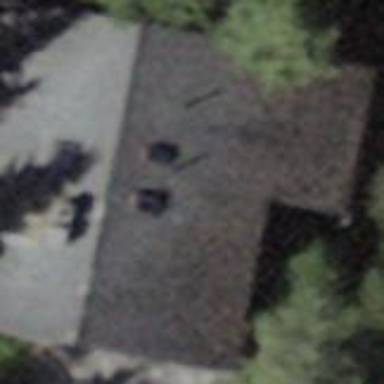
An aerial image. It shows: Building with tile roof.